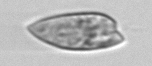
Label: Prorocentrum_dentatum